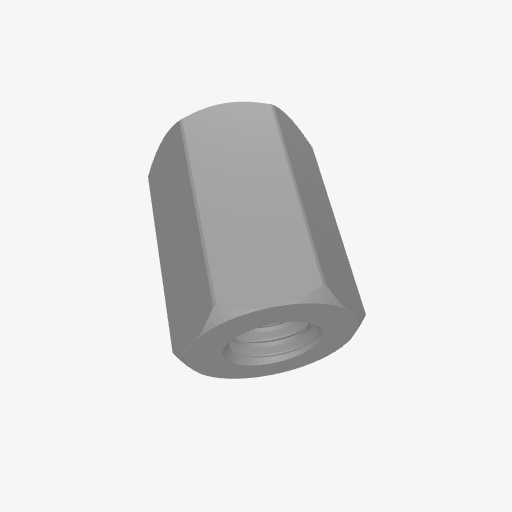
Part: Standoff8RID10